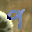
Label: 9